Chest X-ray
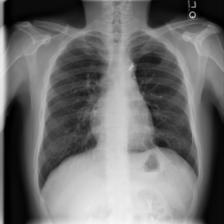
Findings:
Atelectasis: negative
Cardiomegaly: negative
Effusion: negative
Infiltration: negative
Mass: negative
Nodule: negative
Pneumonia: negative
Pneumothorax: negative
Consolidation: negative
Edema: negative
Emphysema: negative
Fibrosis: negative
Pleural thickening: negative
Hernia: negative